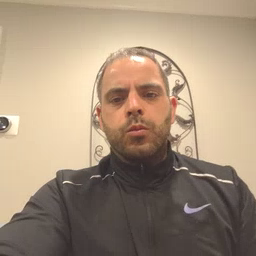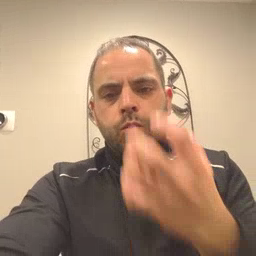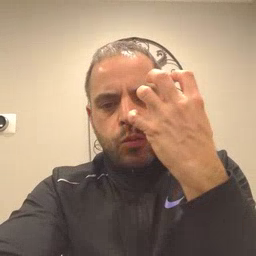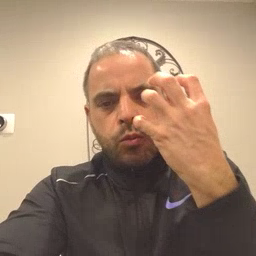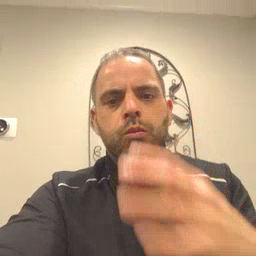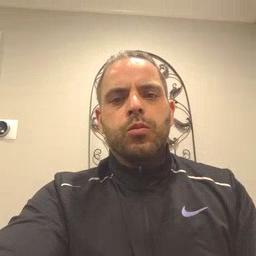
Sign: mad